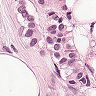
Metastatic tissue present: yes